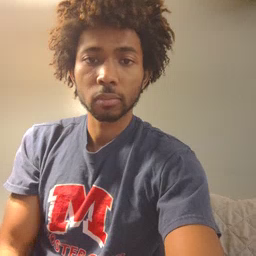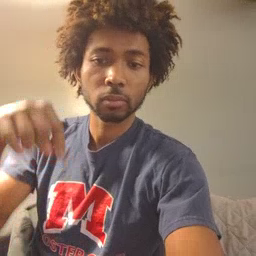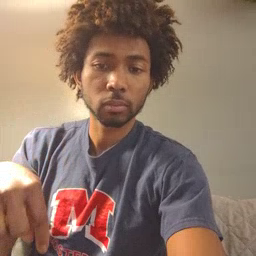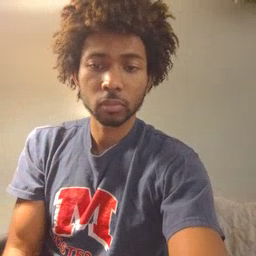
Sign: down